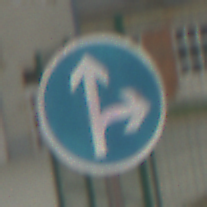
Verkehrszeichen: VorgeschriebeneFahrtrichtungGeradeausOderRechts
Umgebung: Outdoor, Suburban
Tageszeit: MorningAfternoon
Wetter: PartlyCloudy
Licht: Natural
Jahreszeit: NotSpecified
Kontrast: LowContrast